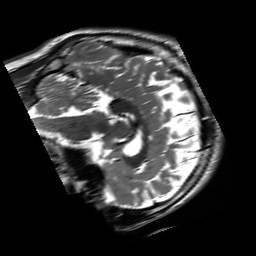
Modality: T2w
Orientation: sagittal
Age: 27
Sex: male
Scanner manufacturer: siemens
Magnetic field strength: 3 T
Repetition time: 8.53 s
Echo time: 0.091 s